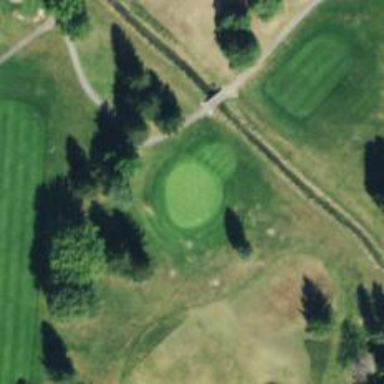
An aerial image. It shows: View of golf hole.